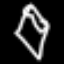
Label: diamond